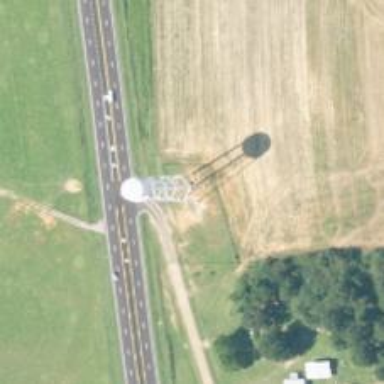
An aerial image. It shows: Water tower that is man-made.